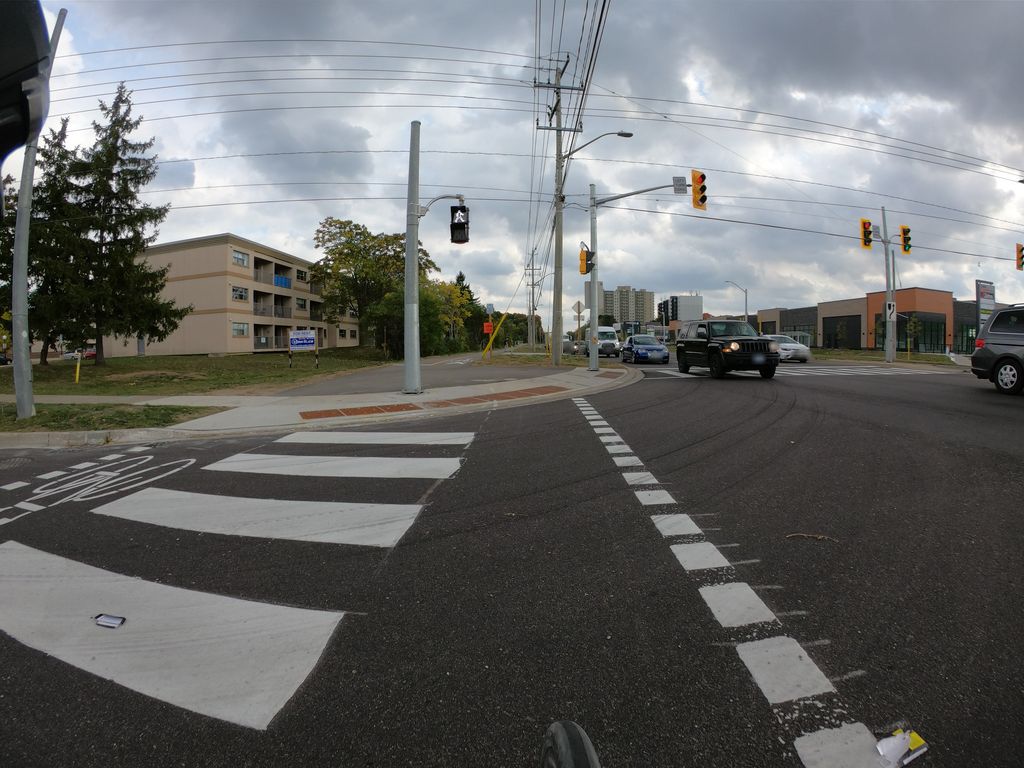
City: kitchener-waterloo